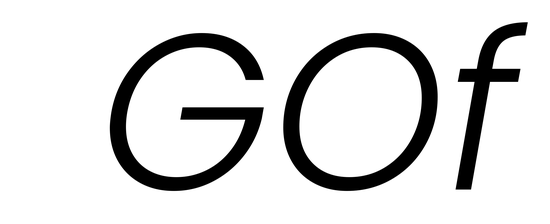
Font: Poppins-LightItalic